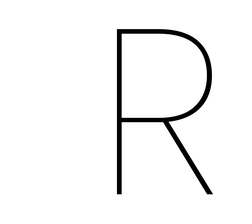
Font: Poppins-Thin